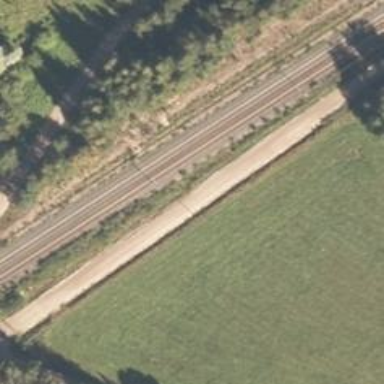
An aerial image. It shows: Railway signal supported by catenary mast.